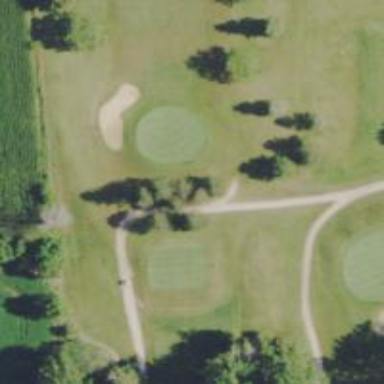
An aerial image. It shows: View of golf hole.